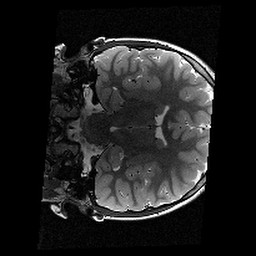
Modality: T2w
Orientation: coronal
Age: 9
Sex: female
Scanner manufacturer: siemens
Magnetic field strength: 3 T
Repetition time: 9.23 s
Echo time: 0.067 s